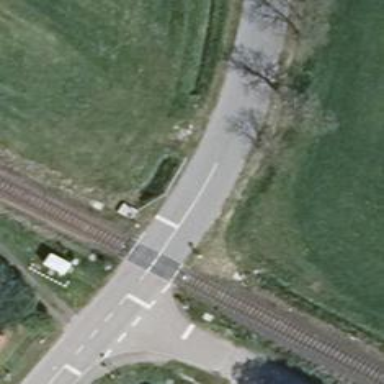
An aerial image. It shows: Railway milestone.